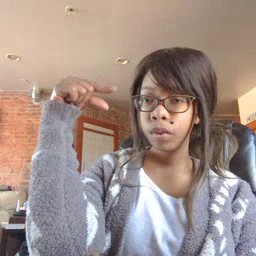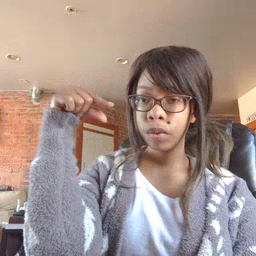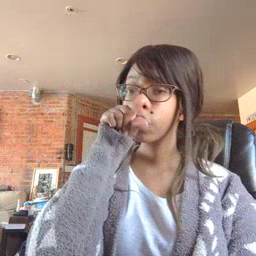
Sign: goose